Question: Hi I have a web page where I'm loading data through an Ajax call and in the page i have a 'HTML5' '<audio>' element. When the user click on the a link the content is load with out any delay. But when a user is trying to play the '<audio>' element and then click on the content the Ajax call is waiting for all the audio media content to be loaded then processing the Ajax call.
I want to make a Ajax call even when other content is loading.
'''
$.ajax({
url: e.state.url,
method: "POST",
data: {history_nav:true},
success: function (data, textStatus, jqXHR) {
var jdata = JSON.parse(data);
document.getElementById("app-content").innerHTML = jdata.html;
document.title = jdata.title;
}
});
'''

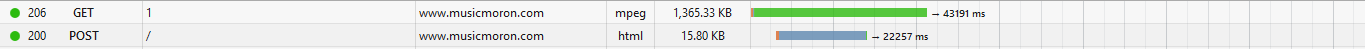
Answer: The problem wasn't with 'Ajax' call it was the 'PHP' locking the session and preventing the Ajax call. I just had to add 'session_write_close();' to make the Ajax call work parallel to media loading.